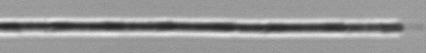
Label: Leptocylindrus